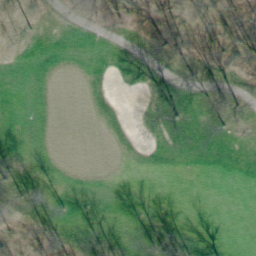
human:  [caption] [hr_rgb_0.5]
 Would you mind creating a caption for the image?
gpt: This is a part of a golf course with green turfs and some bunkers and trees .

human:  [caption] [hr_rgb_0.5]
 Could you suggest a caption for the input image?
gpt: A part of a golf course with green turfs and some withered trees .

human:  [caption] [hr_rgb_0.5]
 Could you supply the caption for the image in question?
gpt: A part of a golf course with green turfs and some bunkers and withered trees .

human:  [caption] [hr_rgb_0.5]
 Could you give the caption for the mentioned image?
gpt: There are turfs and some bunkers and withered trees in the golf course .

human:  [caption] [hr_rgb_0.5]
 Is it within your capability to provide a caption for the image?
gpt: Green turfs and some bunkers and withered trees in the golf course .